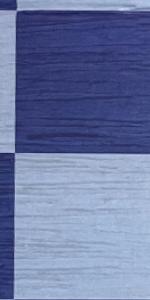
Label: Empty